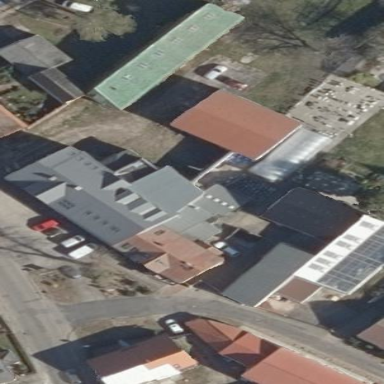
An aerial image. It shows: Building.